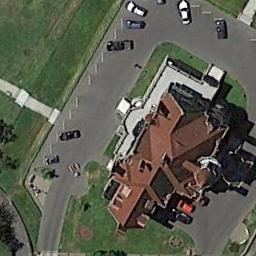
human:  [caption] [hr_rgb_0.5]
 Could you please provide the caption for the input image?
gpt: There are many round lawns near the palace .

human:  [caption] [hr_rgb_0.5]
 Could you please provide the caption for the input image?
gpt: The palace is on the grass .

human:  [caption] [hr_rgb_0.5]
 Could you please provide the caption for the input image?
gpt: Several cars are beside the palace .

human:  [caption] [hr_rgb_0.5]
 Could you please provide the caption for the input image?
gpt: The brown palace is surrounded by a parking lot .

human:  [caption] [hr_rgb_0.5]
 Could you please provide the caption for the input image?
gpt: There are some green lawns and cars beside the brown palace .